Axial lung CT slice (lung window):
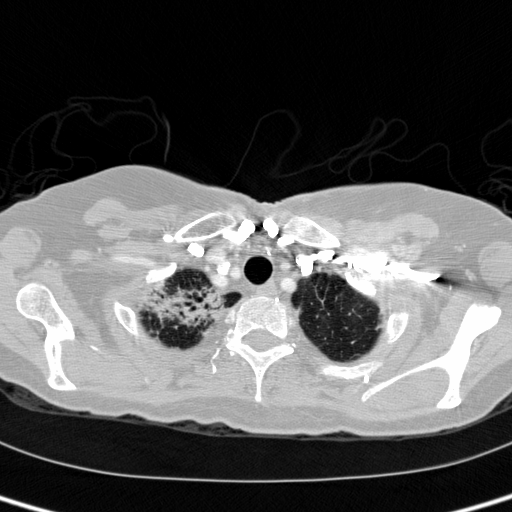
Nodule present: no